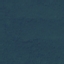
Label: Forest